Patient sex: F
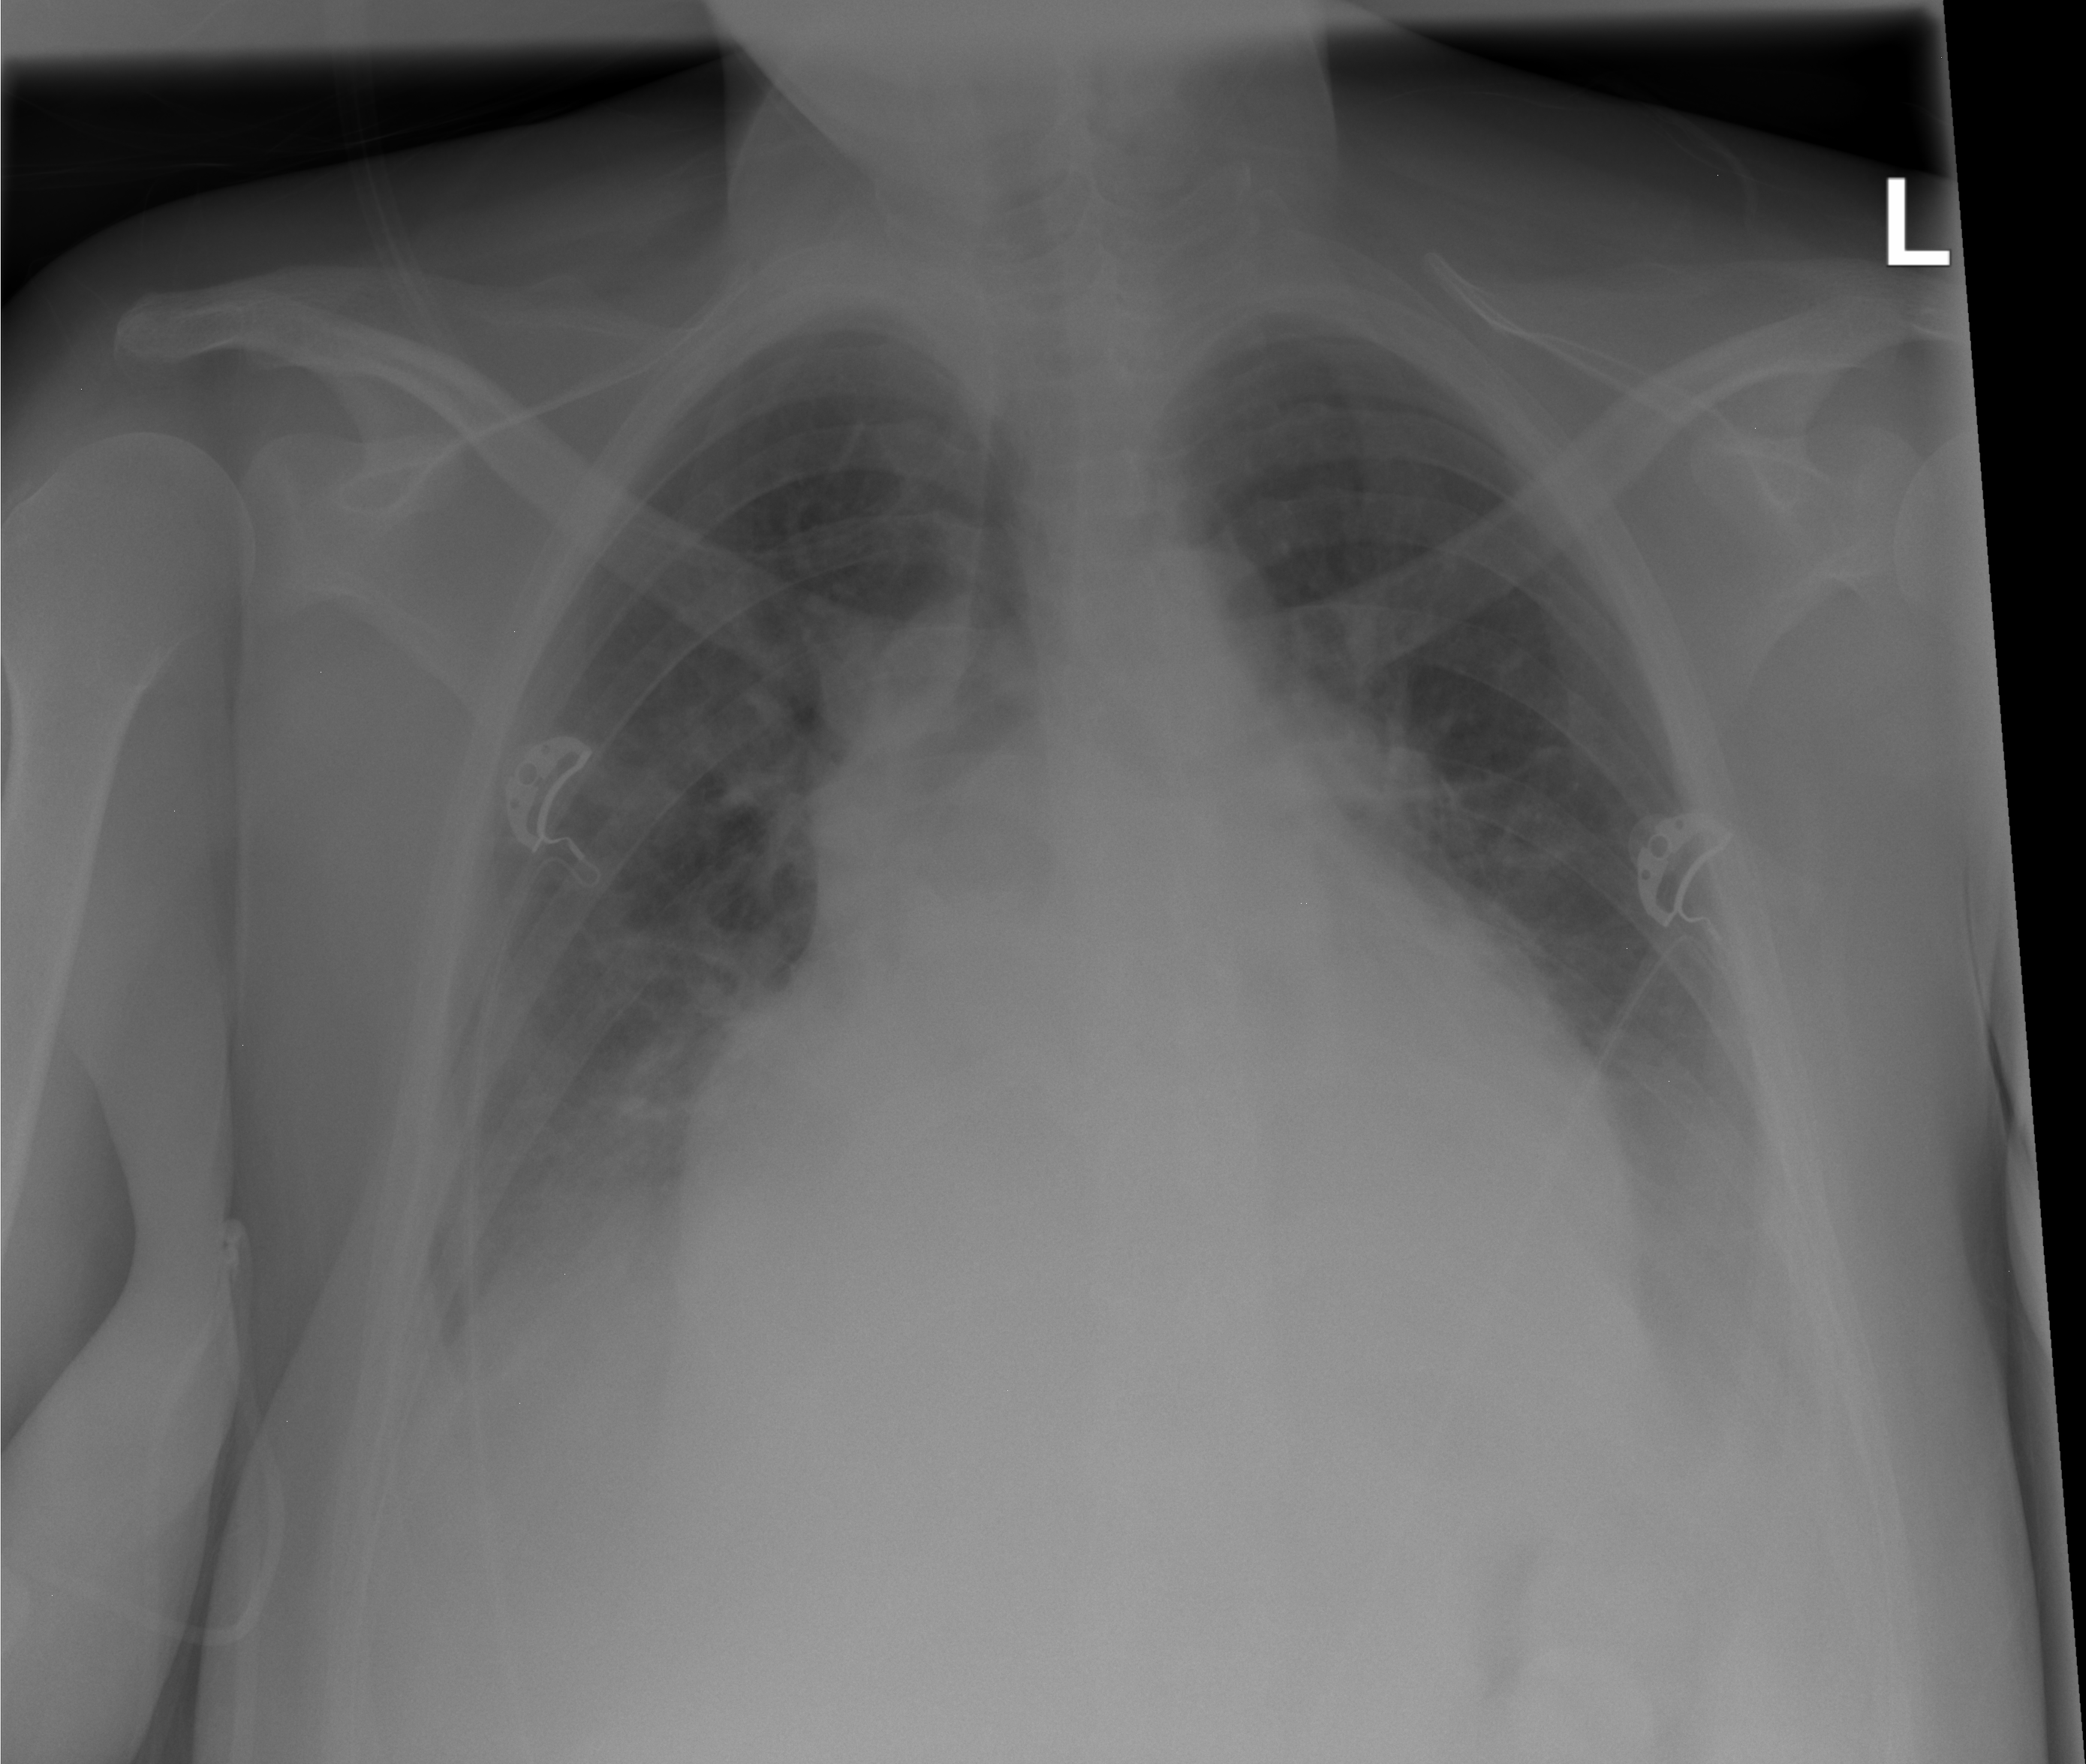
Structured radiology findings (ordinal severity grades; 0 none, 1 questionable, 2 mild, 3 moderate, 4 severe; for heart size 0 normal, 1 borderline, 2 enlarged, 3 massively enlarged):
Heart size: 3
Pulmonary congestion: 2
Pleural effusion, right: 2
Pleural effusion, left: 2
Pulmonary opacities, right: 2
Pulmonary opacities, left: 1
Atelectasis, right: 2
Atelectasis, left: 2